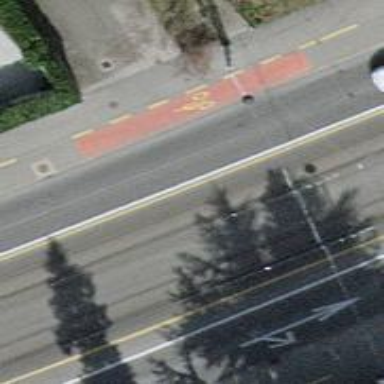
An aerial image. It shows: Secondary road with asphalt surface.